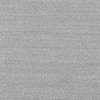
Atmospheric dust classification: dusty